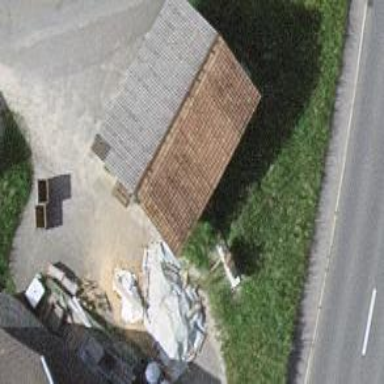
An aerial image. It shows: Barn.